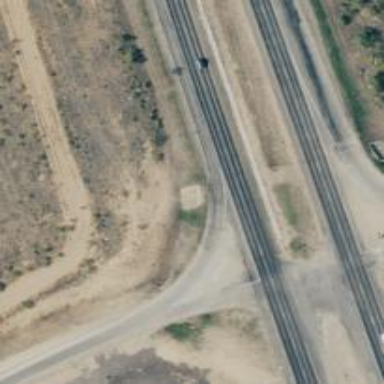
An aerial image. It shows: Trunk link highway.